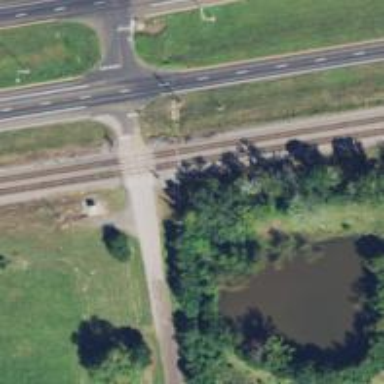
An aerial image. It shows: Railway level crossing.